Question: I'm using Backbone.js+jQuery+underscore.js (libraries are completely loaded successfully), here're my codes:
'''
<!DOCTYPE HTML>
<html>
<head>
<meta charset="UTF-8">
<title>Title</title>
<script src="jslib/jquery-1.9.1.min.js"></script>
<script src="jslib/underscore.js"></script>
<script src="jslib/backbone.js"></script>
<script>
$(function () {
var Person = Backbone.Model.extend(
{
default:
{
name: "",
age: 0
}
});
var PeopleList = Backbone.Collection.extend(
{
model: Person
});
var peoplelist = new PeopleList();
for (var i = 1; i < 11; ++i) {
var p = new Person();
p.set("name", "Name" + i);
p.set("age", parseInt(Math.random() * 50));
peoplelist.add(p);
}
var myView = Backbone.View.extend(
{
el: "#mydiv",
template: "",
render: function () {
for (var i = 0; i < peoplelist.length; ++i) {
$(this.el).html(this.template(peoplelist.at(i).toJSON()));
}
},
constructor: function () {
var htmltext = $("#templaterow").html();
this.template = _.template(htmltext);
this.render();
}
});
var mv = new myView();
})
</script>
</head>
<body>
<div id="mydiv">
<table>
<script type="text/template" id="templaterow">
<tr>
<td><%= name></td>
<td><%= age%></td>
</tr>
</script>
</table>
</div>
</body>
</html>
'''
Now my question is when running in IE, it shows me this:

So, what is wrong with my code?
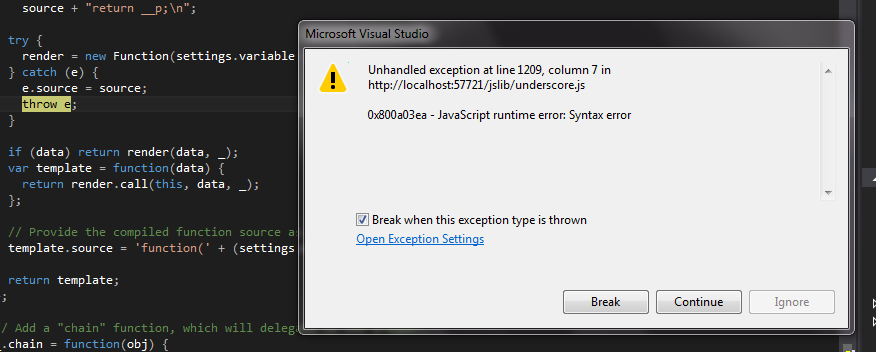
Answer: Arent you missing closing '%' in '<td><%= name></td>'? Change that to
'''
<td><%= name %></td>
'''